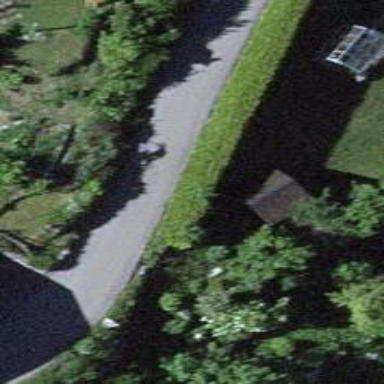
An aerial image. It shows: Hedge barrier.